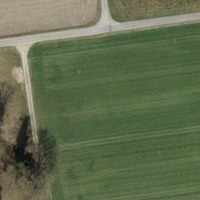
EUNIS habitat code: 52
Species observed at this site:
Nemobius sylvestris